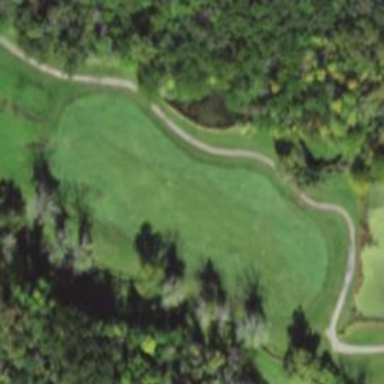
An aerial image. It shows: View of golf hole.